Aerial crown-view tile of a tropical tree (Barro Colorado Island, Panama), acquired 20240716:
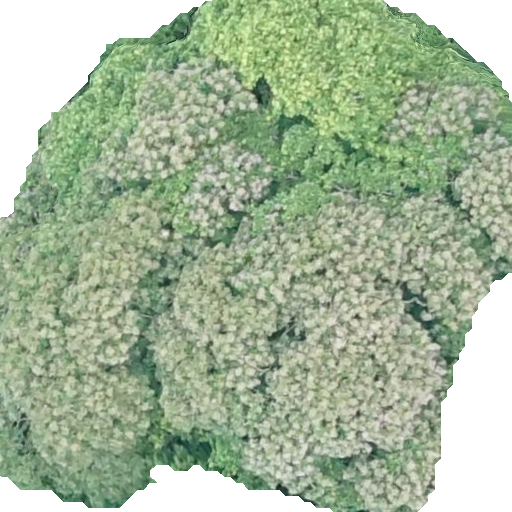
Species: Dipteryx oleifera
GBIF accepted scientific name: Dipteryx oleifera
Crown area: 361.258 m²